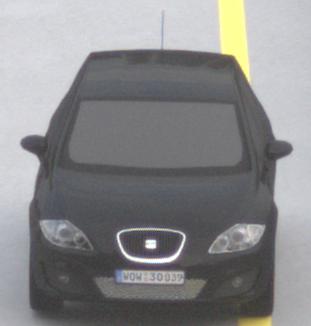
Make: SEAT
Model: Leon 1.4
Detailed model: Leon (1P)
Model produced from: 2009/04
Model produced until: 2010/08
Doors: 5
Color: black
Road condition: dry road
Daytime: morning or afternoon
Contrast: low contrast